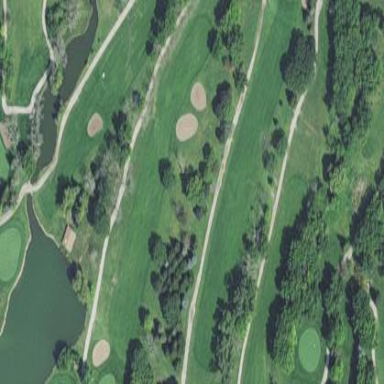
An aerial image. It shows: Scenic golf fairway.